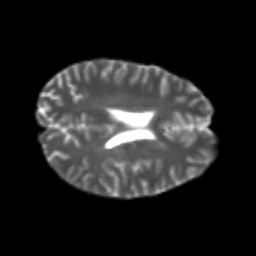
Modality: T2w
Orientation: axial
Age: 24
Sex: male
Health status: healthy
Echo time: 0.074 s